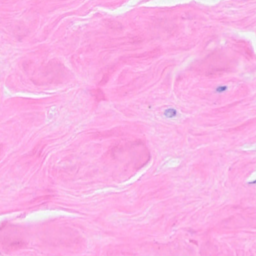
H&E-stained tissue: Breast